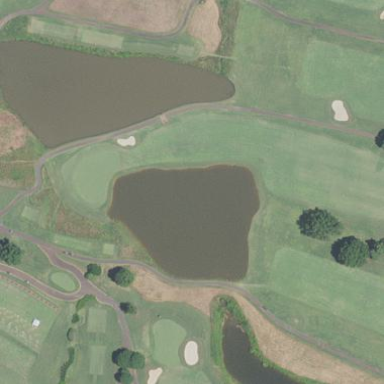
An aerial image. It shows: Golf fairway in the image.